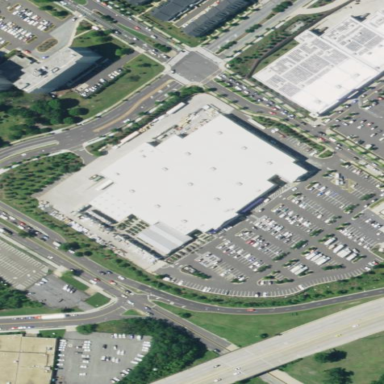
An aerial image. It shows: Retail building.